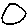
Label: circle